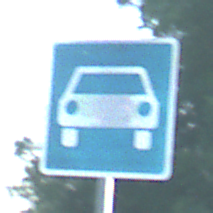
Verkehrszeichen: Kraftfahrstrasse
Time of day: MorningAfternoon
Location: Outdoor (RoadRail)
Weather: Clear
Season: NotSpecified
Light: Natural